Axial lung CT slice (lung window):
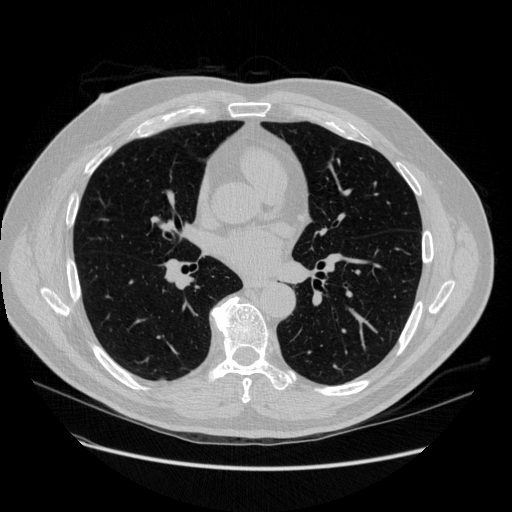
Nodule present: no